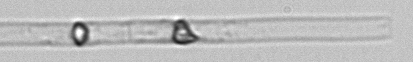
Label: Dactyliosolen_blavyanus